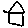
Label: house